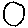
Label: circle